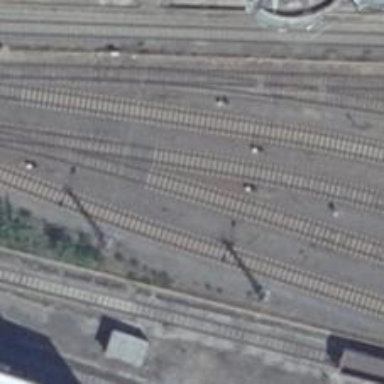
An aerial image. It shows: Rail yard with electrified contact lines for railway operations.